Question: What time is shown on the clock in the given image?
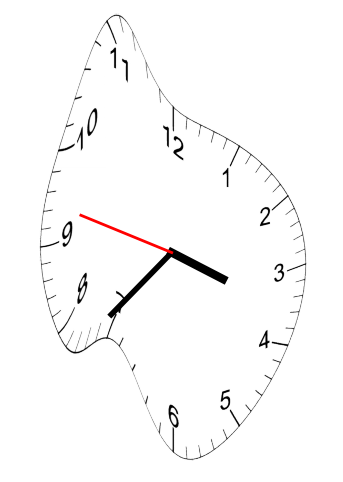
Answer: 03:36:47